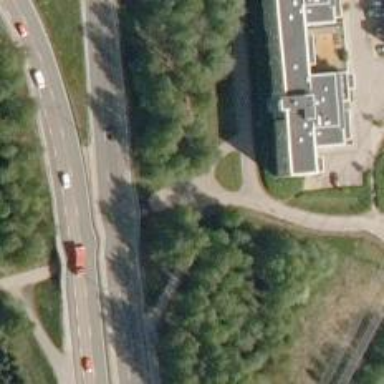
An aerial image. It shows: Asphalt cycleway. This cycleway is connection type.